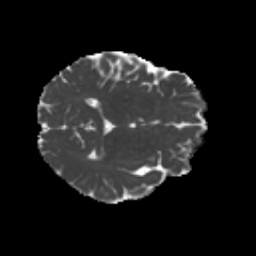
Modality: MD
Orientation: axial
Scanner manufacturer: siemens
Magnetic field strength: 3 T
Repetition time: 4.16 s
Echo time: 0.0806 s